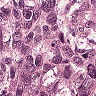
Metastatic tissue present: yes